Field crop: maize
Growth stage: 2
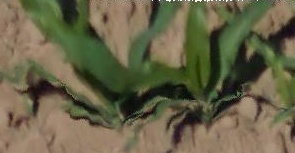
Species: maize